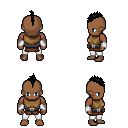
a pixel art fantasy rpg character, male body template, human, dark skin, leather chest armor, white pants, black mohawk hairstyle, white cloth bracers, four views (front, back, left, right), 2x2 character sprite sheet, small pixel art, hard edges, no anti-aliasing